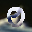
Label: 0